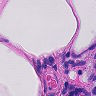
Metastatic tissue present: no